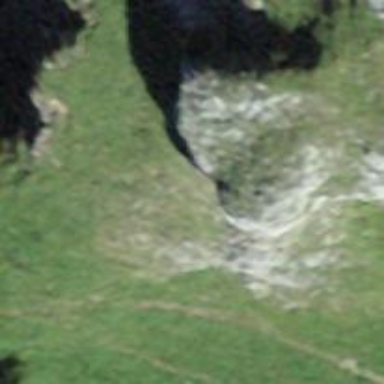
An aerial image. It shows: Cliff in nature.